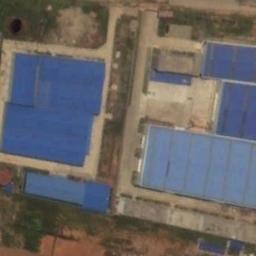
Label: industrial_area